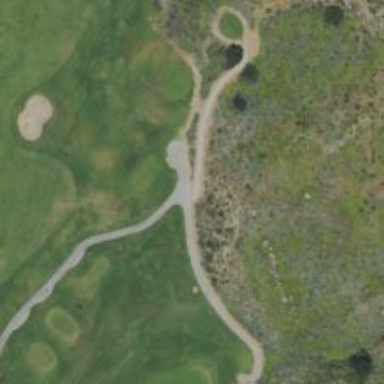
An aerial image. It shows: Path for both road and golf.